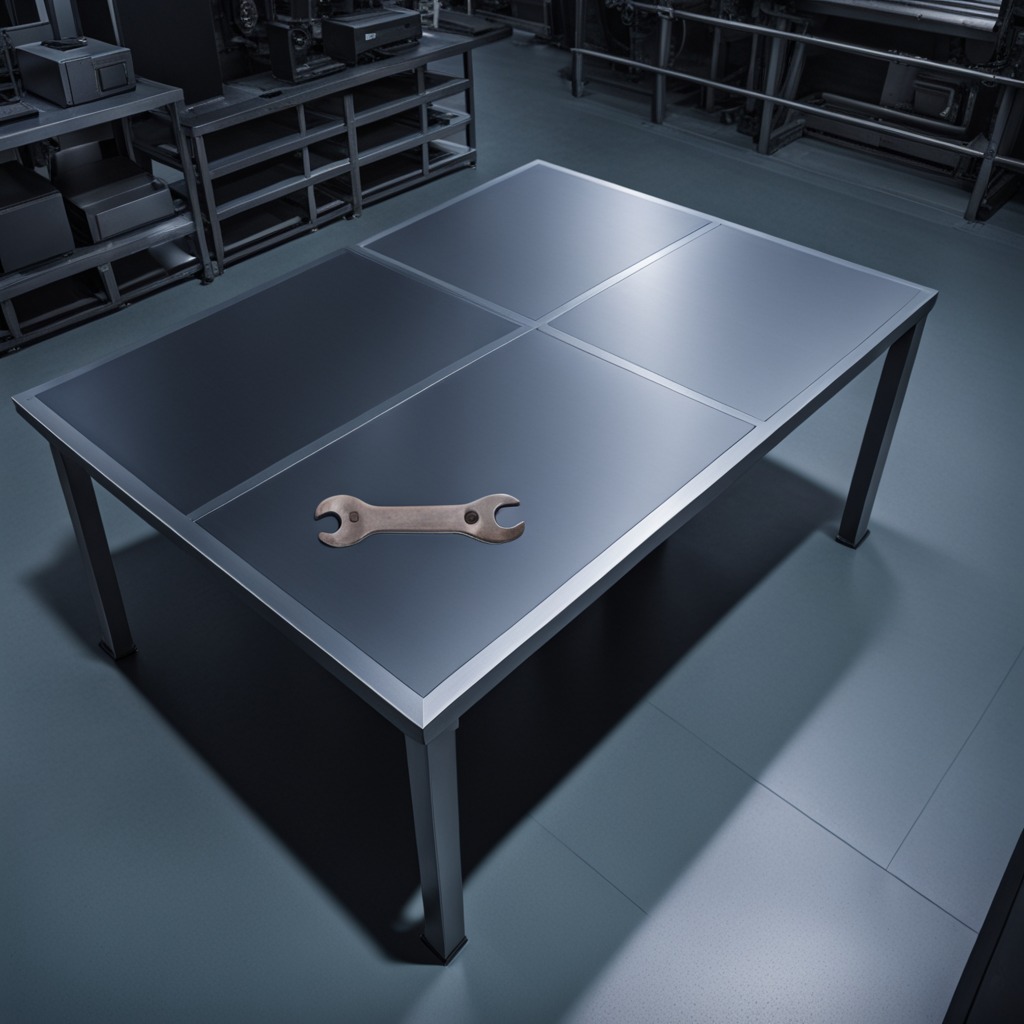
An wrench is lying on the clean empty table in the basement in the evening soft directional lighting on the tabletop realistic grain studio-quality clarity centered framing